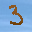
Label: 3